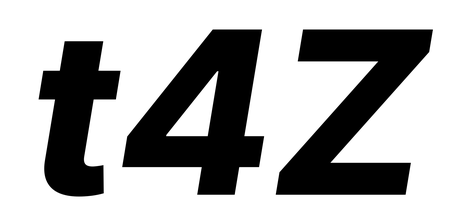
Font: Inter-Italic_ExtraBold_Italic